【题型】填空题　【知识点】解析几何　【难度】medium
已知点$P$为椭圆$\dfrac{x^2}{4} + \dfrac{y^2}{3} = 1$上任意一点，$EF$为圆$N$:$(x - 1)^2 + y^2 = 4$的任意一条直径，则$\overrightarrow{PE} \cdot \overrightarrow{PF}$的取值范围是\underline{\quad\quad\quad\quad}。
【解答】
【答案】$\boldsymbol{[-3,5]}$

【分析】利用向量运算将$\overrightarrow{PE} \cdot \overrightarrow{PF}$转化为$-4 + |\overrightarrow{NP}|^2$，通过求$|NP|$的取值范围来求得正确答案。

【详解】圆$N$的圆心为$N(1,0)$，半径为$2$。

因为
\begin{align*}
\overrightarrow{PE} \cdot \overrightarrow{PF} &= (\overrightarrow{NE} - \overrightarrow{NP}) \cdot (\overrightarrow{NF} - \overrightarrow{NP}) \\
&= \overrightarrow{NE} \cdot \overrightarrow{NF} - \overrightarrow{NP} \cdot (\overrightarrow{NE} + \overrightarrow{NF}) + \overrightarrow{NP}^2 \\
&= -|\overrightarrow{NE}| \cdot |\overrightarrow{NF}| \cdot \cos \pi - 0 + |\overrightarrow{NP}|^2 \\
&= -4 + |\overrightarrow{NP}|^2.
\end{align*}

又因为椭圆$\dfrac{x^2}{4} + \dfrac{y^2}{3} = 1$的$a = 2$，$b = \sqrt{3}$，$c = 1$，$N(1,0)$为椭圆的右焦点，\\
设$P(x_0,y_0)$，$\dfrac{x_0^2}{4} + \dfrac{y_0^2}{3} = 1$，$y_0^2 = 3\left(1 - \dfrac{x_0^2}{4}\right) = 3 - \dfrac{3x_0^2}{4}$，
\begin{align*}
|NP| &= \sqrt{(x_0 - 1)^2 + y_0^2} = \sqrt{x_0^2 - 2x_0 + 1 + 3 - \dfrac{3x_0^2}{4}} \\
&= \sqrt{\dfrac{x_0^2}{4} - 2x_0 + 4} = \sqrt{\dfrac{x_0^2 - 8x_0 + 16}{4}} = \sqrt{\dfrac{(x_0 - 4)^2}{4}} = \dfrac{4 - x_0}{2} = 2 - \dfrac{1}{2}x_0,
\end{align*}
$-2 \le x_0 \le 2$，$-1 \le -\dfrac{1}{2}x_0 \le 1$，$1 \le 2 - \dfrac{1}{2}x_0 \le 3$，\\
所以$|NP| \in [1,3]$，$|NP|^2 \in [1,9]$，\\
$\therefore \overrightarrow{PE} \cdot \overrightarrow{PF} \in [-3,5]$。

故答案为：$[-3,5]$。

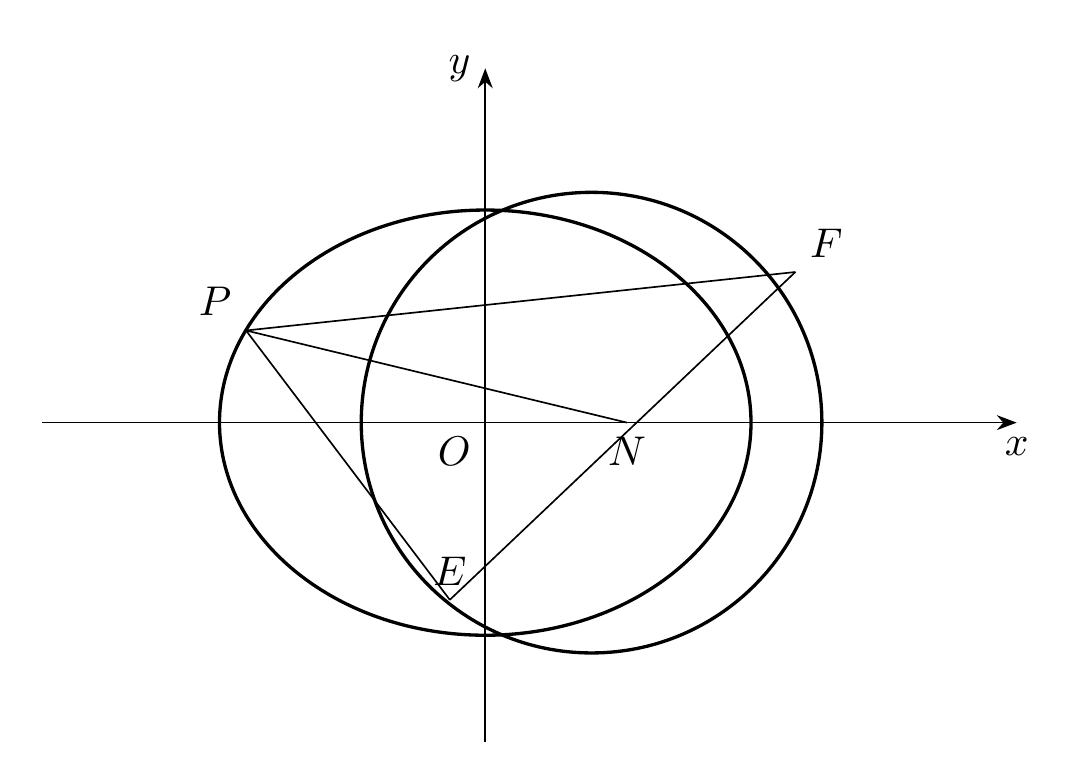